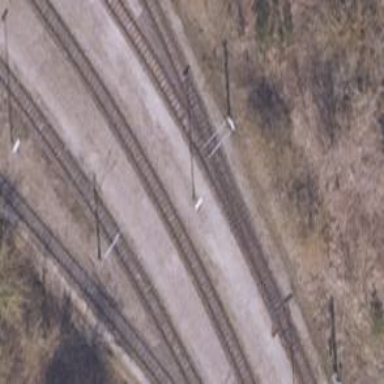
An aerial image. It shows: Railway switch.